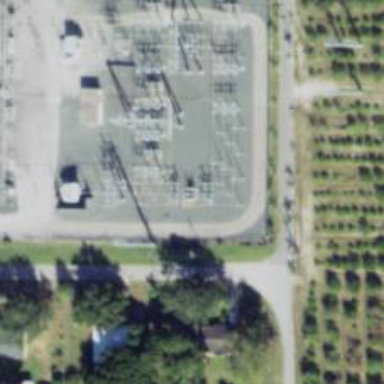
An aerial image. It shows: Switch for power supply.